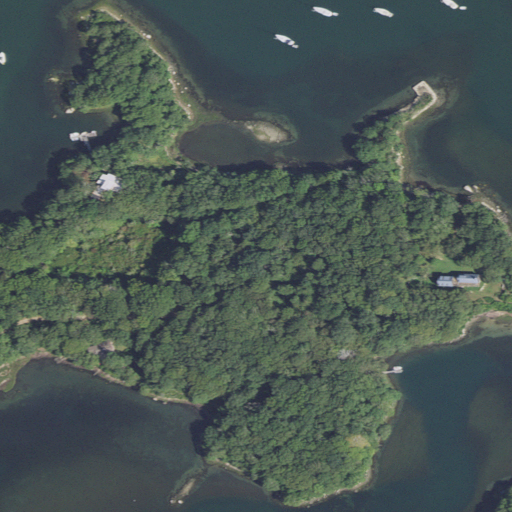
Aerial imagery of cape in Massachusetts named Goats Neck containing open water, deciduous forest, herbaceous wetlands, woody wetlands, open development, barren land, low intensity development, and medium intensity development